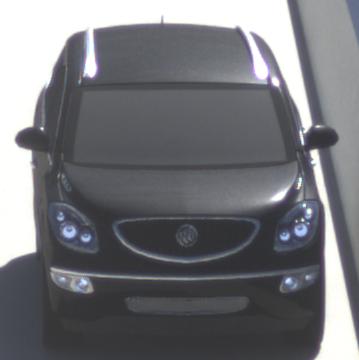
Make: Buick
Model: Enclave
Detailed model: GMT967
Model produced from: 2007
Model produced until: 2017
Doors: 5
Color: black
Road condition: dry road
Daytime: midday
Contrast: high contrast